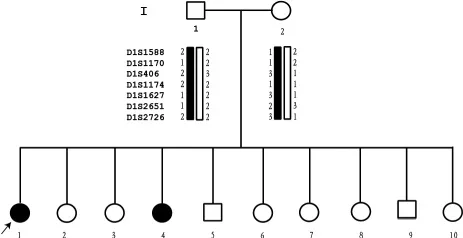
Linkage of the Stargardt family to ABCA4. The pedigree structure of a family with Stargardt disease and results from linkage analysis and fine mapping to the ABCA4 locus are shown. Circles denote females, and squares indicate males. Dark symbols represent affected individuals with Stargardt disease. Empty symbols are normal individuals. The proband is marked by an arrow. The gray symbol indicates occurrence of Goldenhar syndrome but not Stargardt disease. Genotyping results for markers D1S1588, D1S1170, D1S406, D1S1174, D1S1627, D1S2651, and D1S2726 are shown under each symbol. Haplotypes were constructed on the basis of the minimum number of recombinations between markers. The disease haplotype shared by all affected individuals is denoted by the blackened vertical bar, and normal haplotype is denoted by an empty vertical bar. The pedigree information is as in this figure. The proband is marked by an arrow.
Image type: pathology (immunostaining)